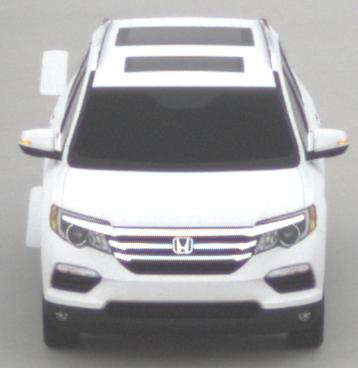
Make: Honda
Model: Pilot
Detailed model: 3
Model produced from: 2015
Model produced until: 2022
Doors: 5
Color: white
Road condition: dry road
Daytime: morning or afternoon
Contrast: low contrast